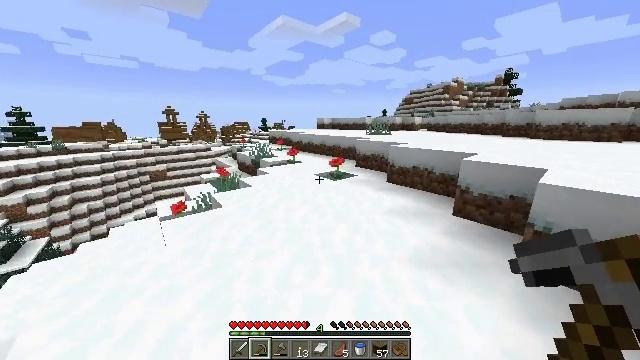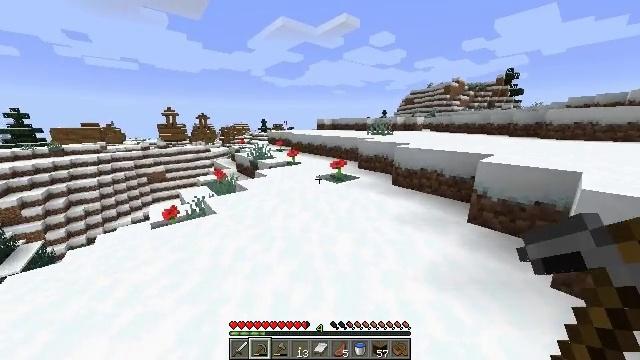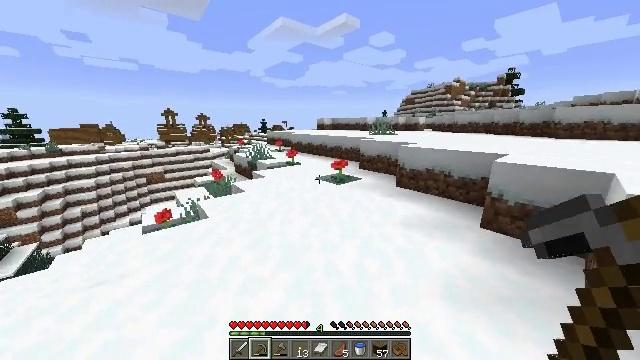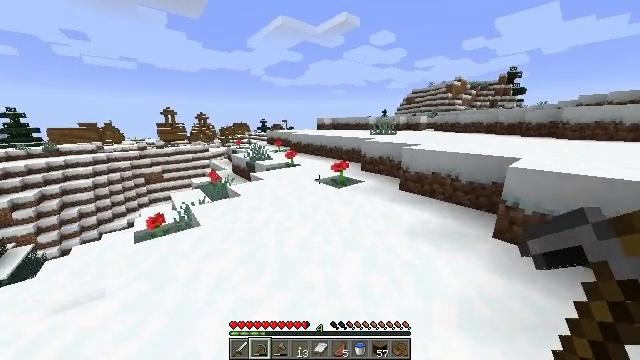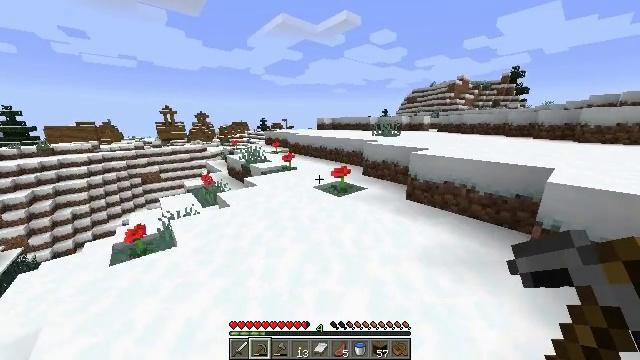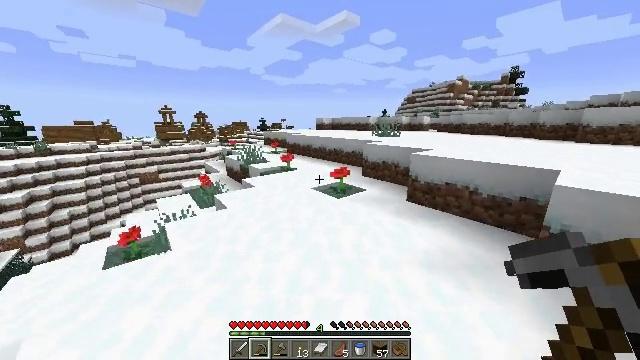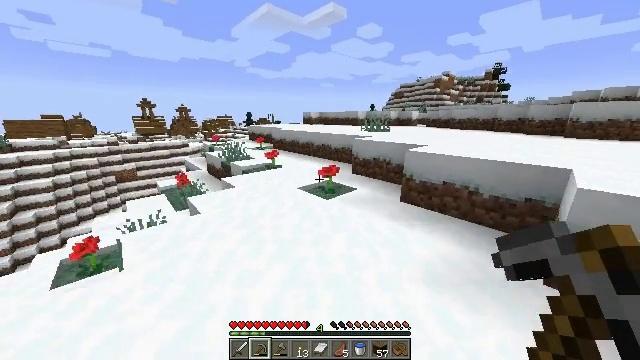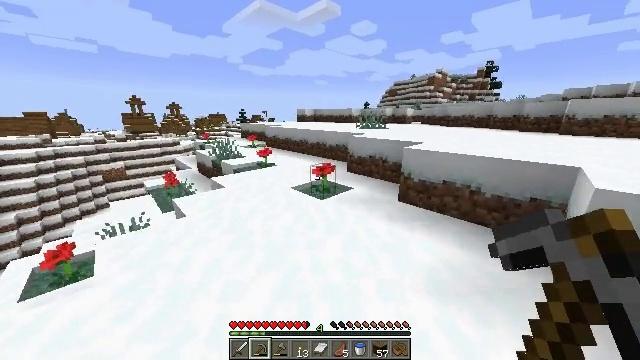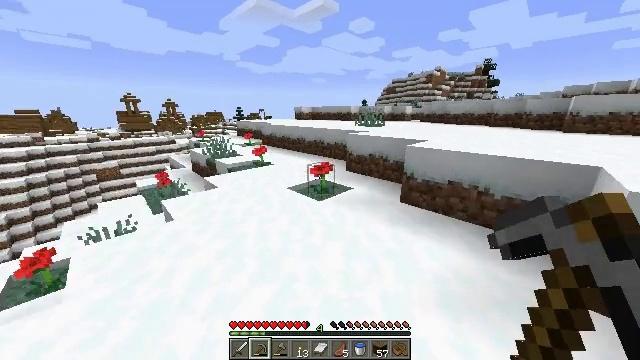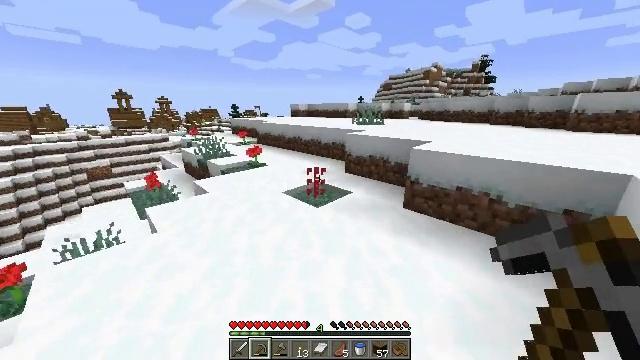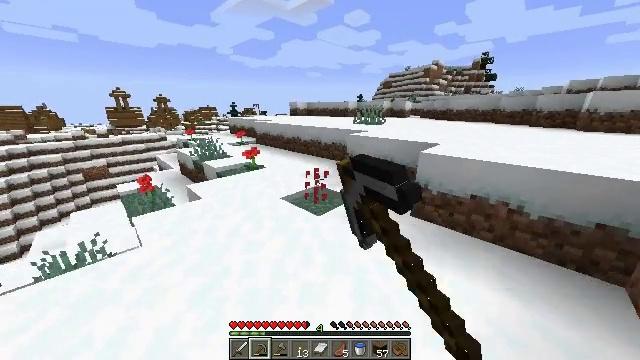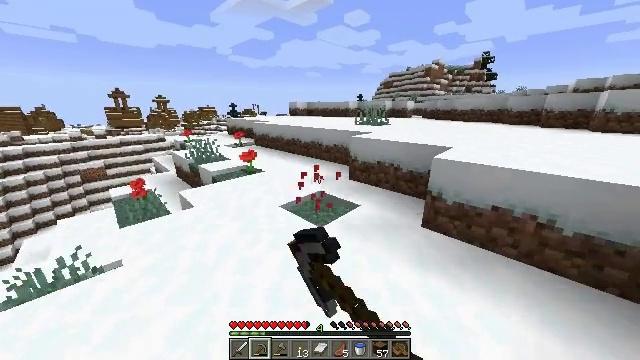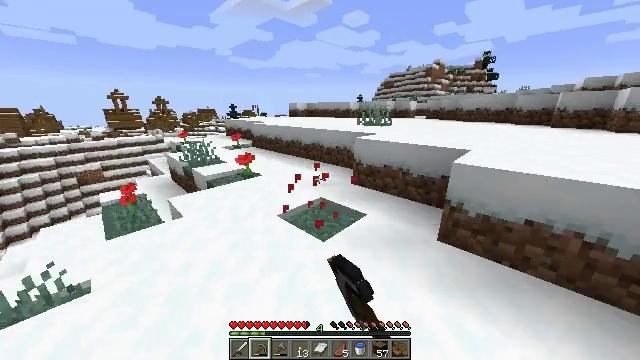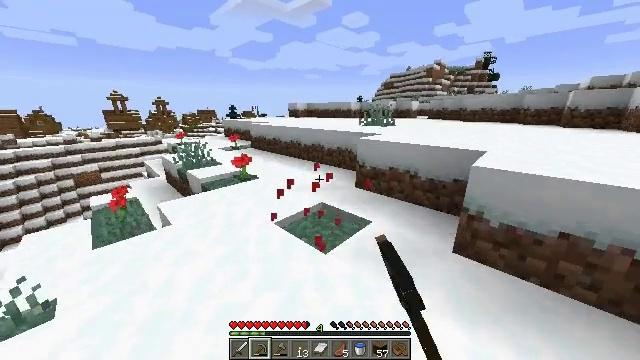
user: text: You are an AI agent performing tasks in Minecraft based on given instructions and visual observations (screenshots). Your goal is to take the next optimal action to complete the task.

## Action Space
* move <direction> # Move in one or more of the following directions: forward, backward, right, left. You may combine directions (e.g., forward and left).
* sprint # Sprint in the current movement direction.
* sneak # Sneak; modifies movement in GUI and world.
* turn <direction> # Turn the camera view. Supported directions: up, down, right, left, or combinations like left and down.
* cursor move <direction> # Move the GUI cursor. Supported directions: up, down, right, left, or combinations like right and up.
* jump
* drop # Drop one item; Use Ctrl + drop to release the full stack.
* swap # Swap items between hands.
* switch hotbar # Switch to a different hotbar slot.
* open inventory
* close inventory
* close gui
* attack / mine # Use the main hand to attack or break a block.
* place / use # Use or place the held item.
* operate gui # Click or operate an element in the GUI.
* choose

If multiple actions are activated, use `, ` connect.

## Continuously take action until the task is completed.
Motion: motion action
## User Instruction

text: Mine the poppy flower.
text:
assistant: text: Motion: move forward, sprint
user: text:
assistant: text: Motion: move forward, sprint
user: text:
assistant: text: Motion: move forward, sprint
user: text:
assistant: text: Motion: move forward, sprint
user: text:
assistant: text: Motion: move forward, sprint
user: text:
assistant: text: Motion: move forward, sprint, turn right and down
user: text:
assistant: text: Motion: move forward, turn right
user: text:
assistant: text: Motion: move forward
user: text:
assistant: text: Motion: move forward, attack / mine
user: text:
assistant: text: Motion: move forward, attack / mine
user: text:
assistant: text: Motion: move forward, attack / mine
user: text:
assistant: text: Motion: move forward, attack / mine
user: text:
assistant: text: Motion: move forward, attack / mine
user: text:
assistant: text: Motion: attack / mine